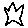
Label: star